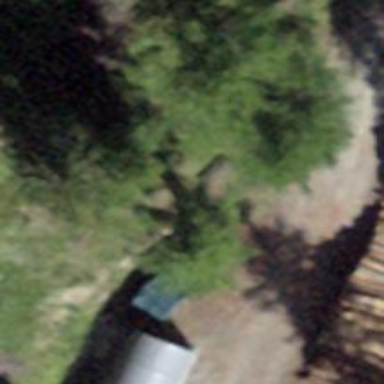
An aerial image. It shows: Bench.